Question: I have an MVC4 app whos homepage data is supplied from a 'View Model'.
Within the 'View Model' I have a property called 'AboutUsDescOne' This is set from the 'Controller' and 'Action Method' from data that has been retrieved from a database. Within the data set on the property is a 'a href' link, The following shows the text stored in the database:
'''
This is the website Google <a href="https://google.com/">Google</a> click the link.
'''
The issue I'm having is when I render the data in the 'View' the 'a href' is being seen as text in the 'View' and is showing as a link, as shown:

The propety is simply set as a propety on a standard ViewModel:
'''
public string AboutUsDescOne {set; get;}
'''
This is how it is then rendered in the View:
'''
<div class="col-md-8 form-group">
<p>
<h4>@Model.HomePageVM.AboutUsDescOne</h4>
</p>
</div>
'''
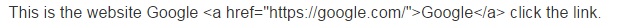
Answer: Try this:
'''
<h4>@Html.Raw(Model.HomePageVM.AboutUsDescOne)</h4>
'''
Use this helper with caution though. If a user can edit this block of HTML then you might be making yourself vulnerable to an XSS attack:
> Text output will generally be HTML encoded. Using Html.Raw allows you to output text containing html elements to the client, and have them still be rendered as such. Should be used with caution, as it exposes you to cross site scripting vulnerabilities.